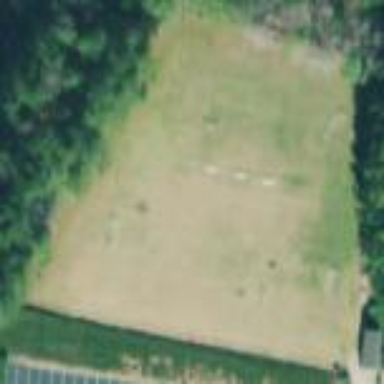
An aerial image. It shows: Soccer pitch designated for leisure and sports activities.